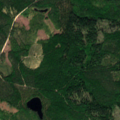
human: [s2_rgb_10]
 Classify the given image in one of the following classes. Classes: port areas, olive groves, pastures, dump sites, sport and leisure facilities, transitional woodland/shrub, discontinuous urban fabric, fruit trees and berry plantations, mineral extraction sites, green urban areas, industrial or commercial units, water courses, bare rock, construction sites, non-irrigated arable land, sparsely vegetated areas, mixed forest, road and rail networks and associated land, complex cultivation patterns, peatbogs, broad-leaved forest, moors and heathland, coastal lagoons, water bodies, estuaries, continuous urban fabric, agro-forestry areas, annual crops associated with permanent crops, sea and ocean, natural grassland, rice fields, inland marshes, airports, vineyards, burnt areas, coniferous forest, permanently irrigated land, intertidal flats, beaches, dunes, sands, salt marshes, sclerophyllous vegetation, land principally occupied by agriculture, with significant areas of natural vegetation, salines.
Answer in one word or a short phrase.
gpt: coniferous forest, mixed forest